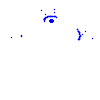
Particle: kaon